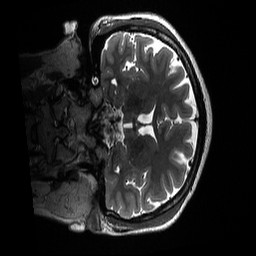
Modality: T2w
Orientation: coronal
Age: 22
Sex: female